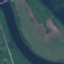
Land use / land cover: River